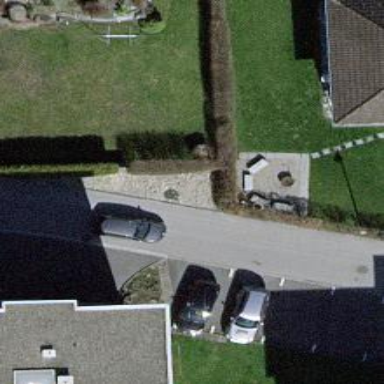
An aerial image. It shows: Hedge barrier.